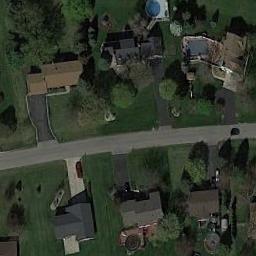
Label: medium_residential